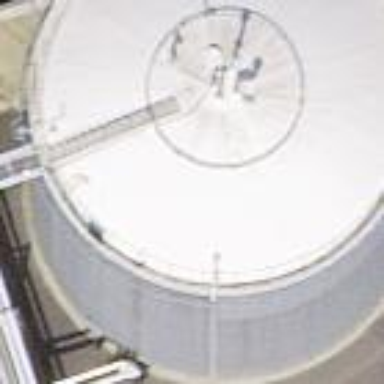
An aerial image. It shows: Industrial building housing storage tank.